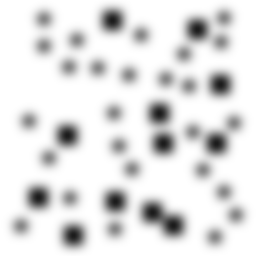
Squares: 12
Triangles: 0
Stars: 26
Total shapes: 38